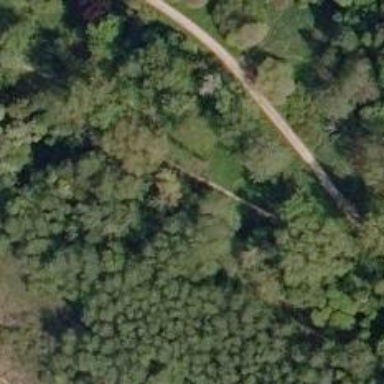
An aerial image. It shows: This image shows arboretum.